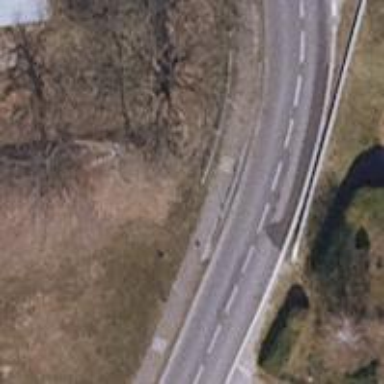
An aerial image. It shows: Sidewalk bridge over footway road.